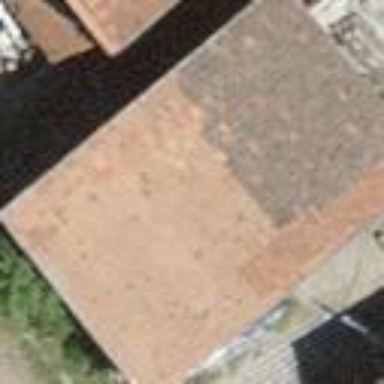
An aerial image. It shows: Barn.